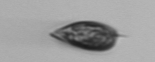
Label: Prorocentrum_triestinum